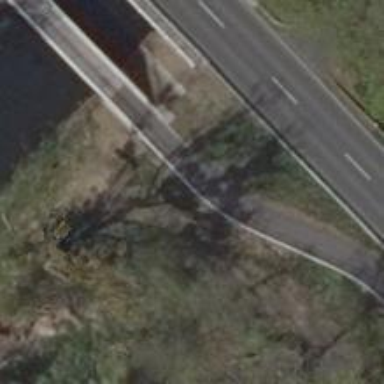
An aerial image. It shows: Path over bridge with asphalt surface.